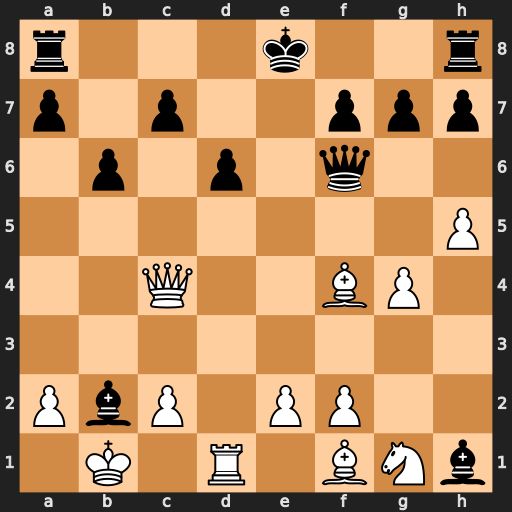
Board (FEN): r3k2r/p1p2ppp/1p1p1q2/7P/2Q2BP1/8/PbP1PP2/1K1R1BNb
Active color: w
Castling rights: kq
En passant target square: -
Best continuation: g5 Qc3 Qb5+ Bc6 Qxb2